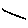
Label: line